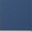
Piece: xx